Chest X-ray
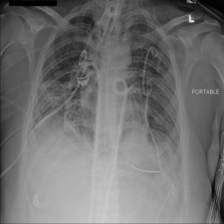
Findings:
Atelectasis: negative
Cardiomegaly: negative
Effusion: positive
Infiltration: positive
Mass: negative
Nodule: negative
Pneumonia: negative
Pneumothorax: negative
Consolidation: negative
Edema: negative
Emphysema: negative
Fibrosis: negative
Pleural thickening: negative
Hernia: negative